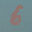
Label: 6